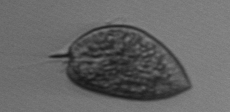
Label: Prorocentrum_micans